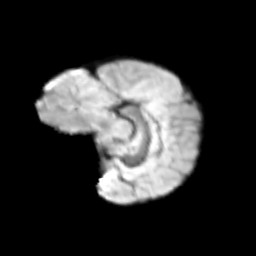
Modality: T2w
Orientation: sagittal
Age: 12
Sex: male
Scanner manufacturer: siemens
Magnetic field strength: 3 T
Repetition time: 3.8 s
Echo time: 0.07 s